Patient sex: M
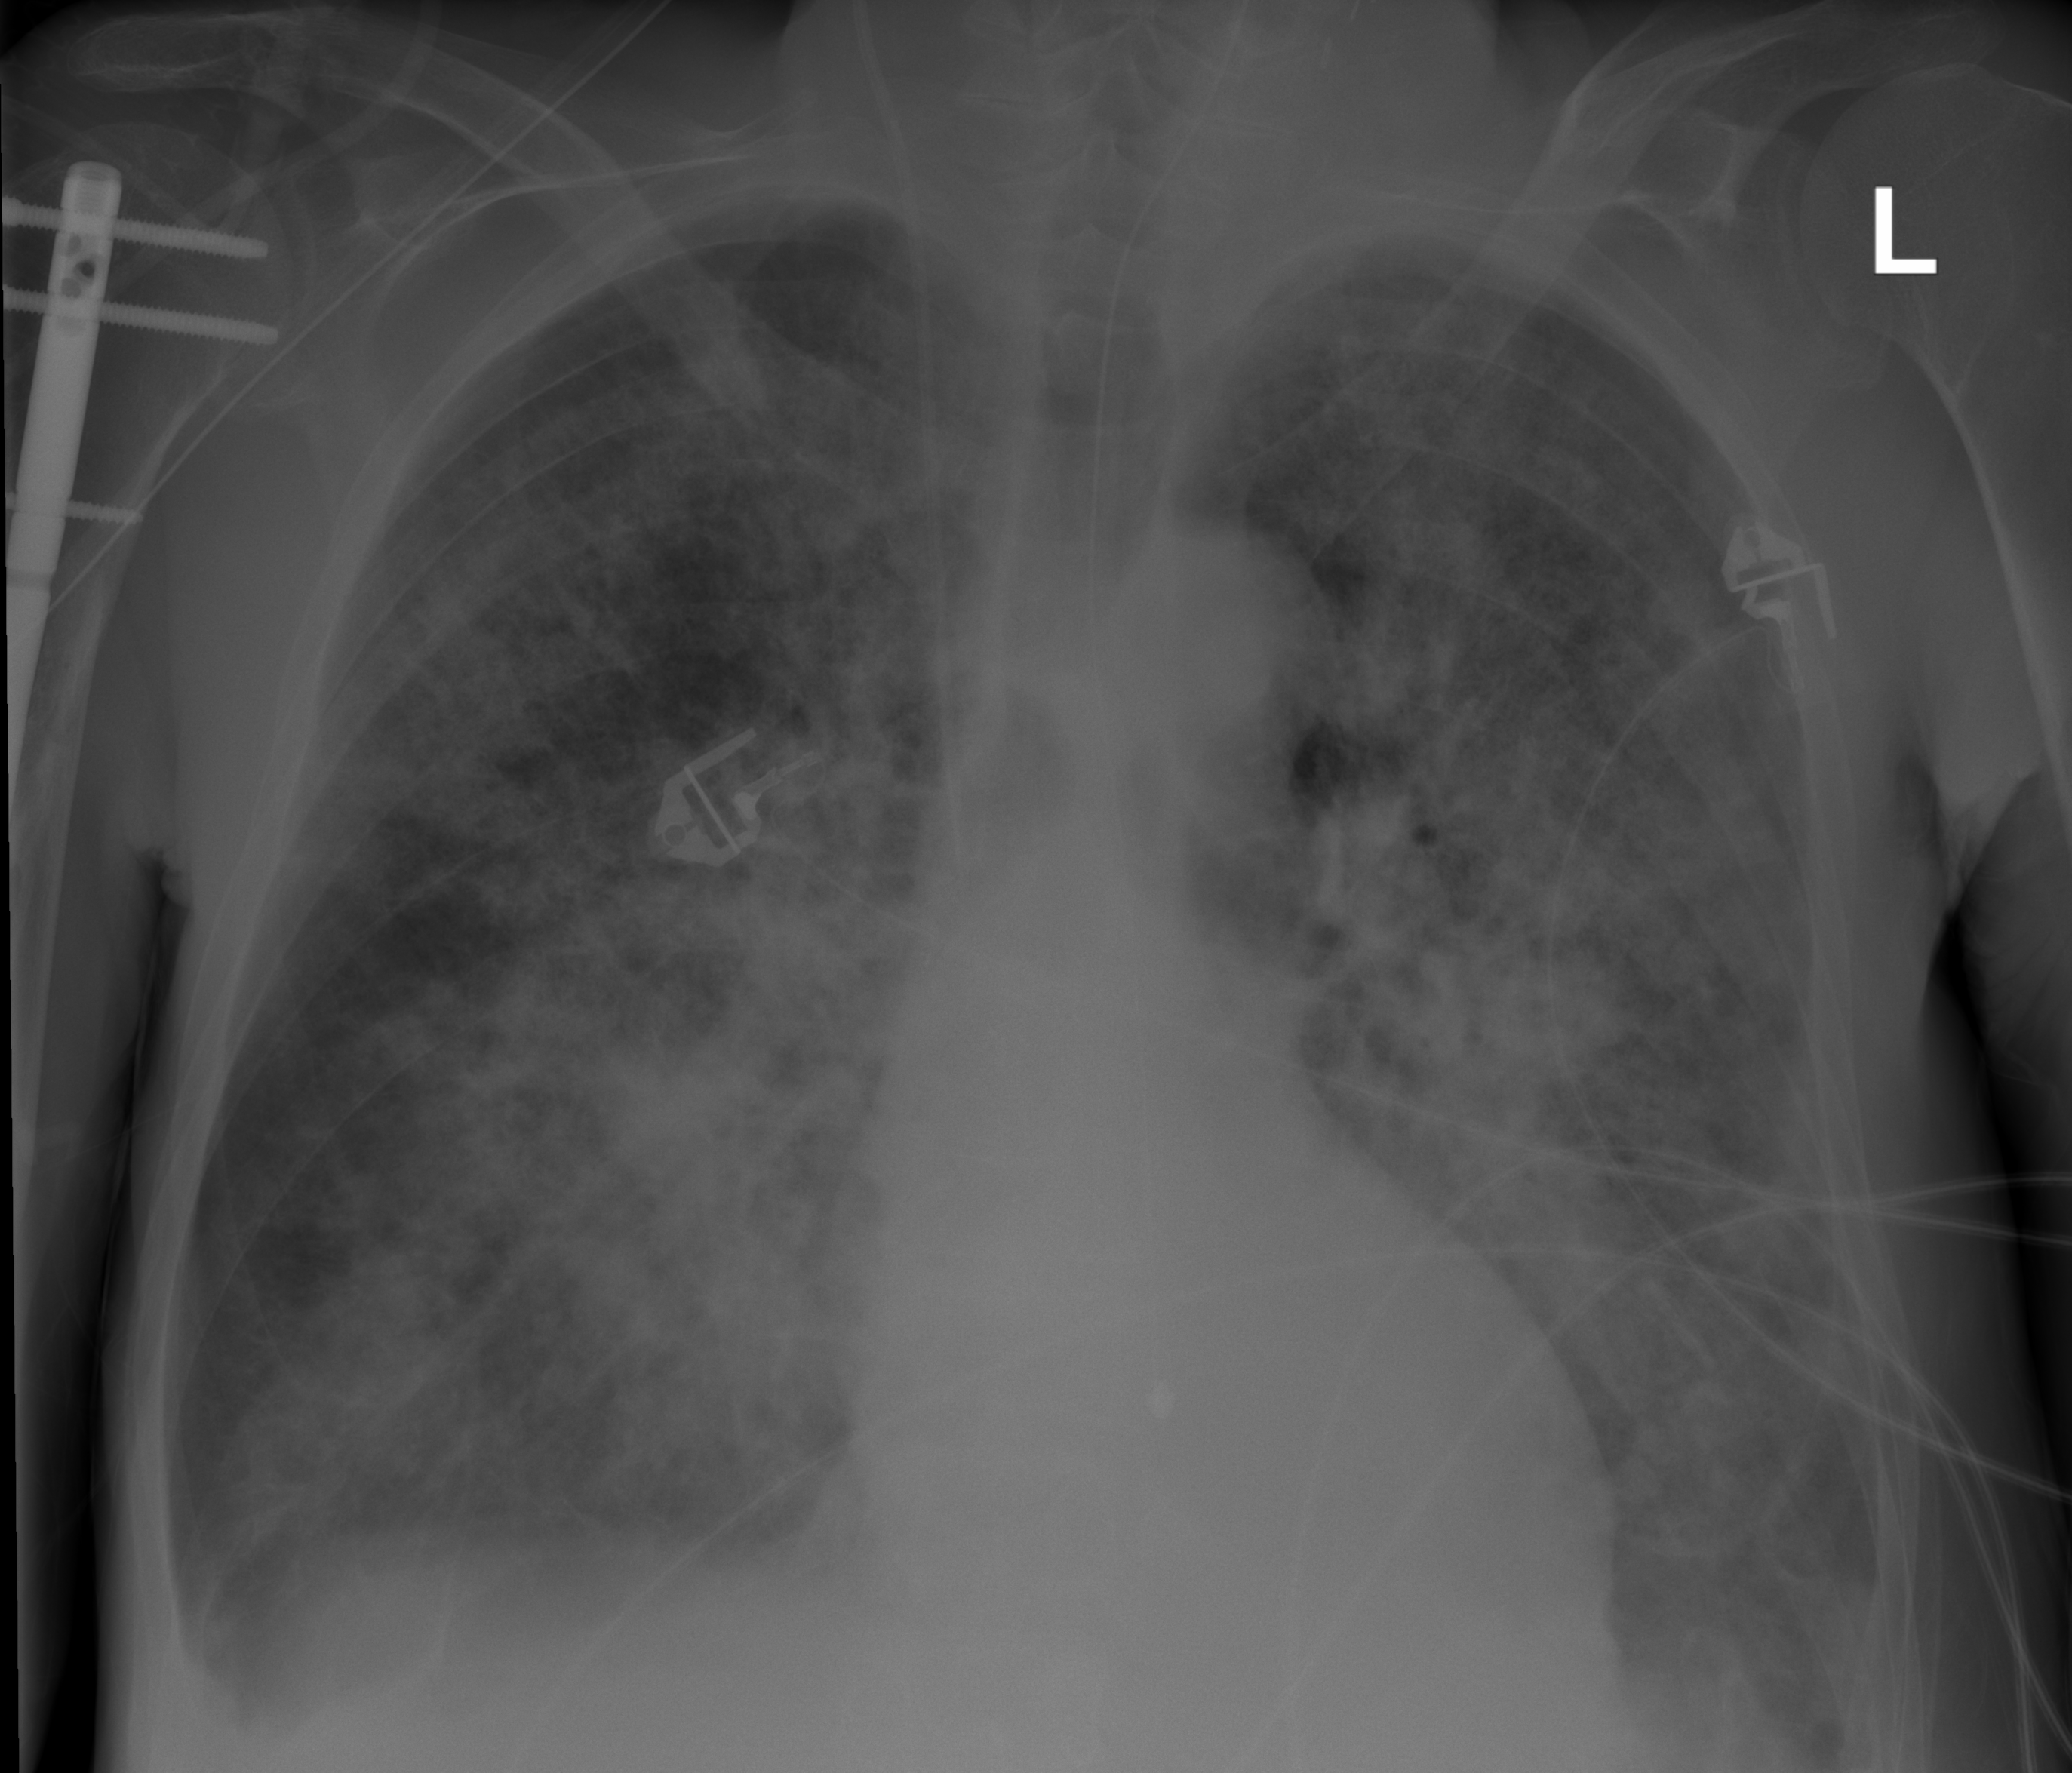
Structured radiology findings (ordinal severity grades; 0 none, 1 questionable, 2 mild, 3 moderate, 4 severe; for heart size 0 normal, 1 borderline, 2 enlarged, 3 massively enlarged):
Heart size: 0
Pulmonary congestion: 3
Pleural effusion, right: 2
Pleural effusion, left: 2
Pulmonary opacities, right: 3
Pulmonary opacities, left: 4
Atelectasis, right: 2
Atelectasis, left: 2